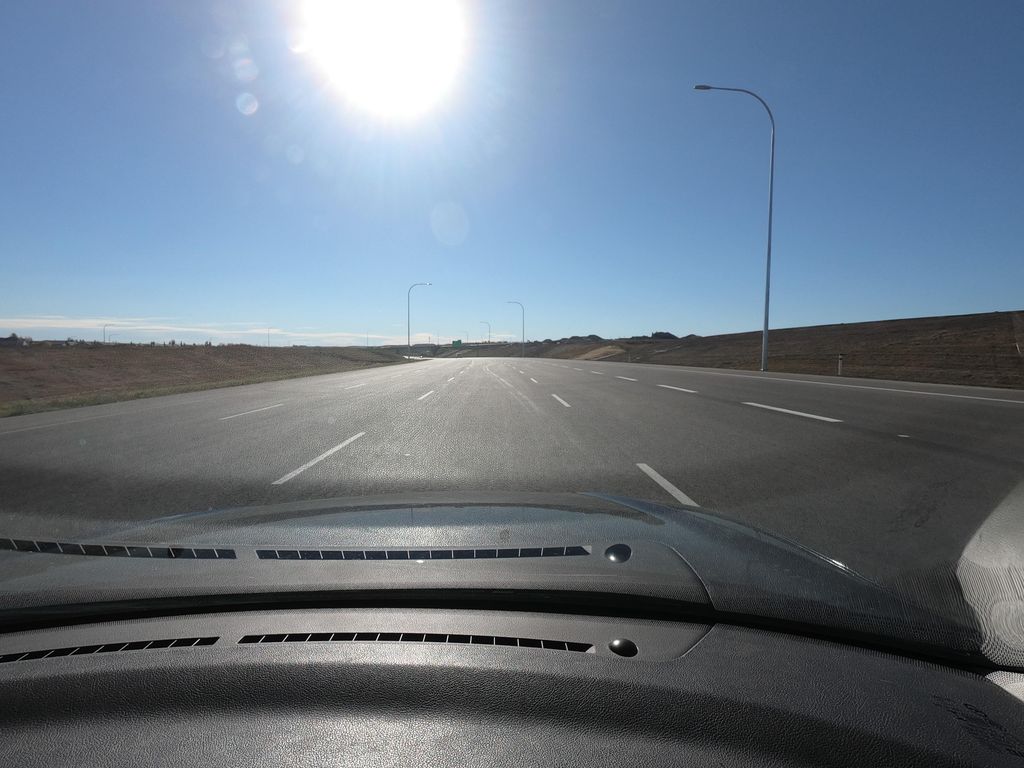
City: calgary